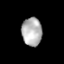
Tissue: lung
Cell type: Endothelial cells
Senescence score: 0.6159
Nuclear area (px): 560
Mean DAPI intensity: 178.093